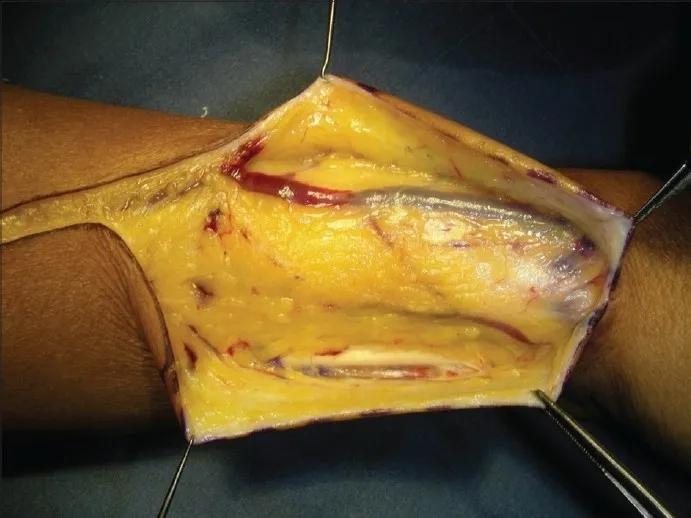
Suprafascially-raised skin, a layer of fat retained on the fascia.
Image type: medical_photograph (other_medical_photograph)